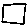
Label: square